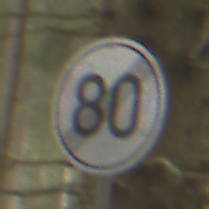
Verkehrszeichen: EndeGeschwindigkeit80
Umgebung: Outdoor, Nature
Tageszeit: MorningAfternoon
Wetter: Overcast
Licht: Natural
Jahreszeit: Winter
Kontrast: LowContrast